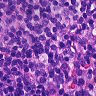
Metastatic tissue present: no